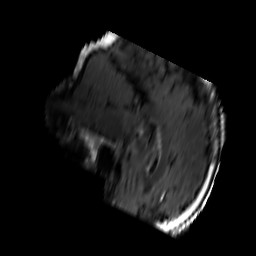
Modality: FLAIR
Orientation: sagittal
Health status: ill
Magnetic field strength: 3 T